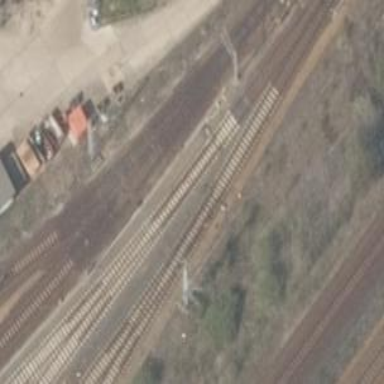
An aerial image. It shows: Railway switch.